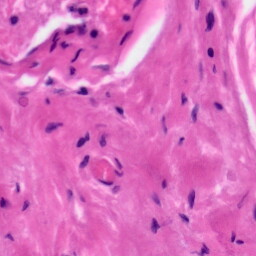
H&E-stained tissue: Tonsil